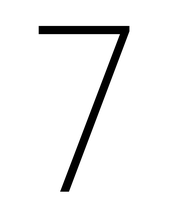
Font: Roboto_Condensed_ExtraLight